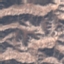
Label: HerbaceousVegetation